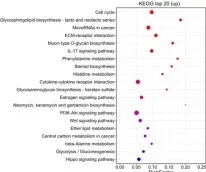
The expression of genes involved in mucin and mucopolysaccharide biosynthesis is up-regulating in IMCC. KEGG analysis identified the main enriched signaling pathways of up-regulated genes.
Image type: chart (chart)